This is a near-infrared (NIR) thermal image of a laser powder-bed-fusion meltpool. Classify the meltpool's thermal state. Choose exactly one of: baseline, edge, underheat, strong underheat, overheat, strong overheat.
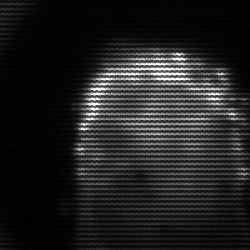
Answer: baseline